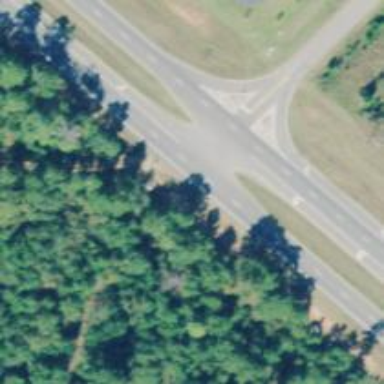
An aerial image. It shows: Trunk expressway with asphalt surface. It is dual carriageway.